Aerial crown-view tile of a tropical tree (Barro Colorado Island, Panama), acquired 20240716:
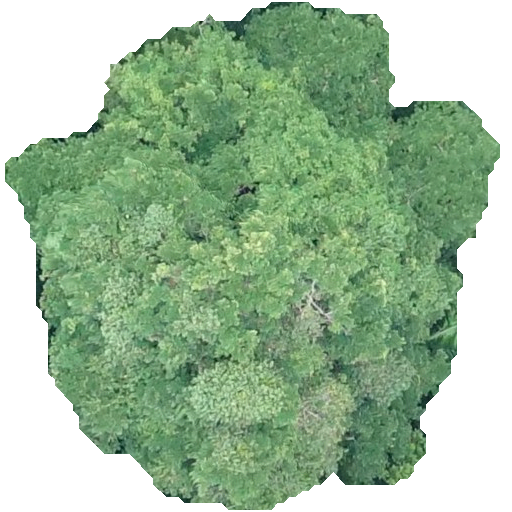
Species: Tabernaemontana arborea
GBIF accepted scientific name: Tabernaemontana arborea
Crown area: 276.352 m²